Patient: sex M, age 60
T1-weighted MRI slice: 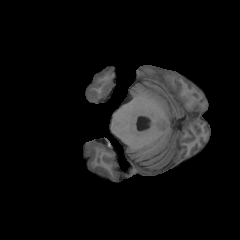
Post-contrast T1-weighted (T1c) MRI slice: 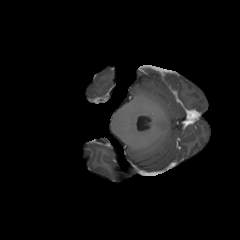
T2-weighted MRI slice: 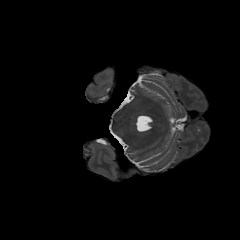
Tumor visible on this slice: no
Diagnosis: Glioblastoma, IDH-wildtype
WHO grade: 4